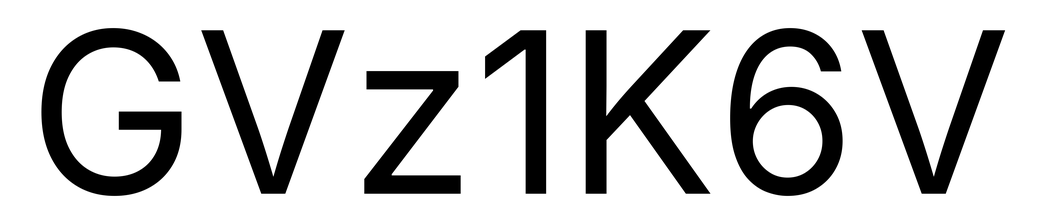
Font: Inter_Regular